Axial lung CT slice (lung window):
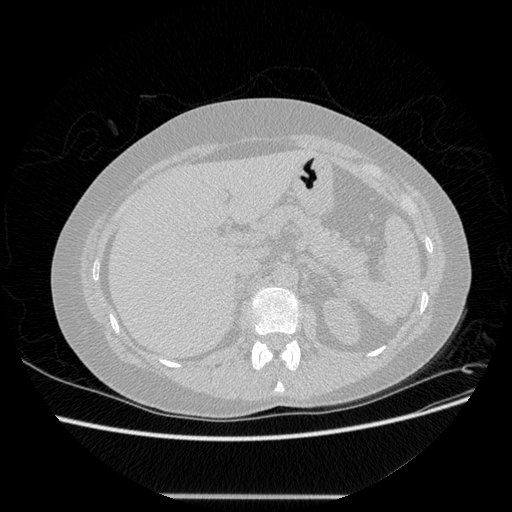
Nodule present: no